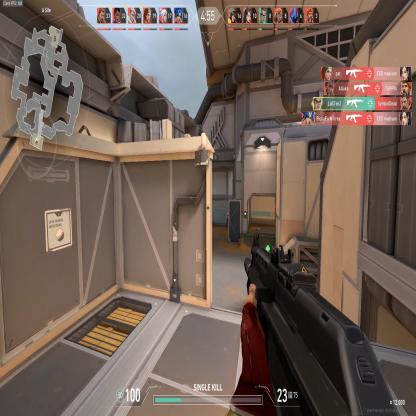
Label: enemy